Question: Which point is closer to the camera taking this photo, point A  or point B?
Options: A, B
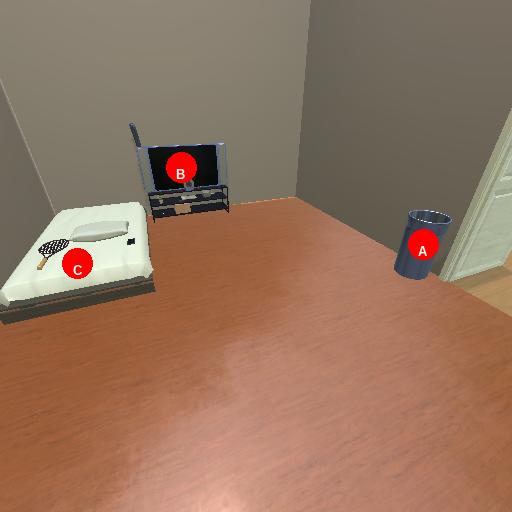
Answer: A